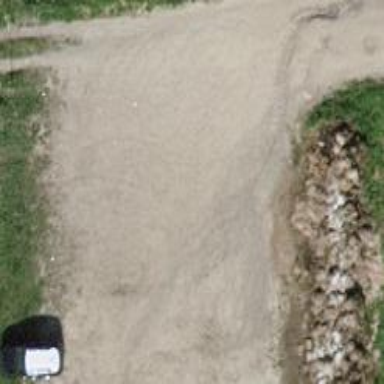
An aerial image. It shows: Unpaved parking area.